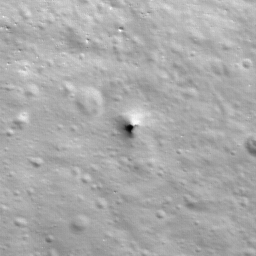
Pit: Stevinus 17
Host crater: Stevinus
Host type: impact_melt
Lunar coordinates: latitude -32.369, longitude 53.612